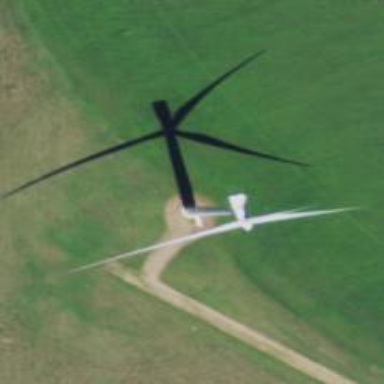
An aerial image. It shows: Wind turbine generator that utilizes wind as its source for generating electricity. It is of the horizontal axis type.